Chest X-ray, PA view. Patient: 73 years old, sex M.
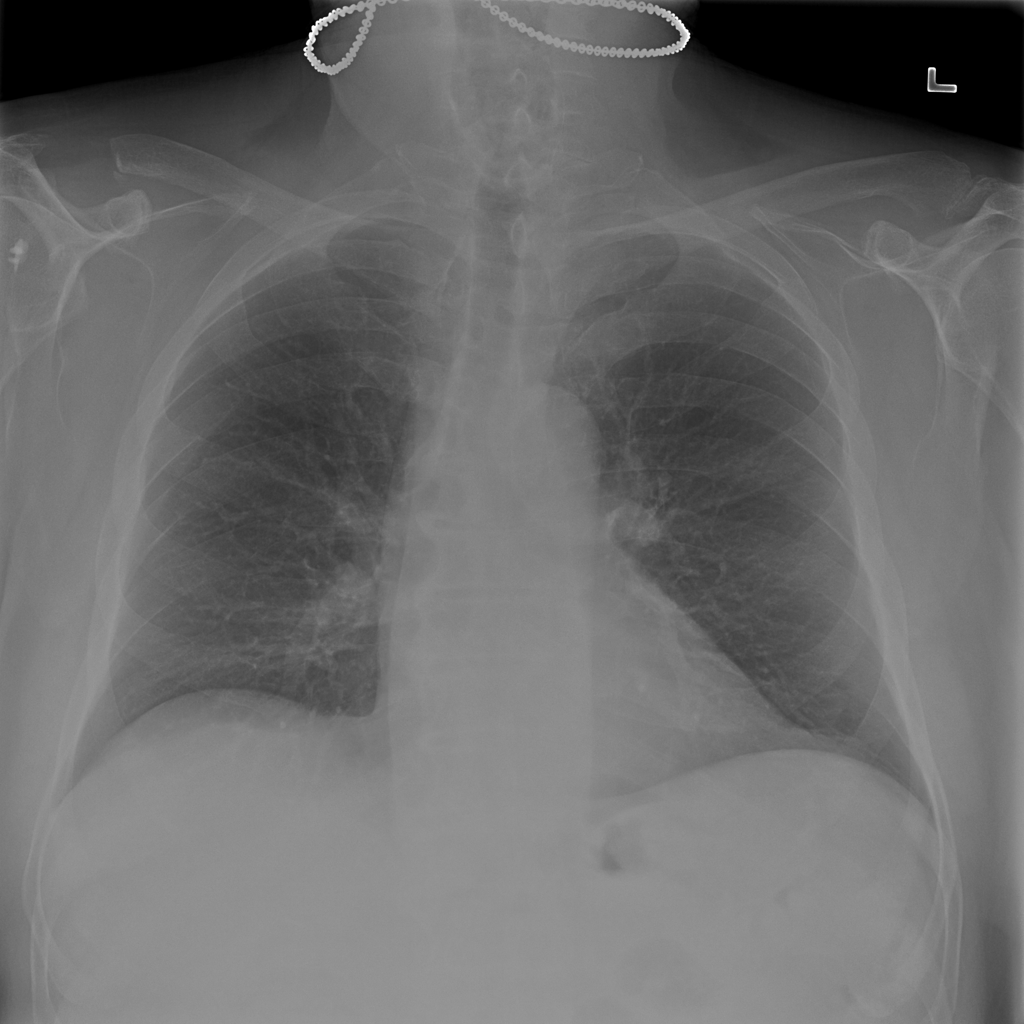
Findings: No Finding